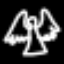
Label: angel